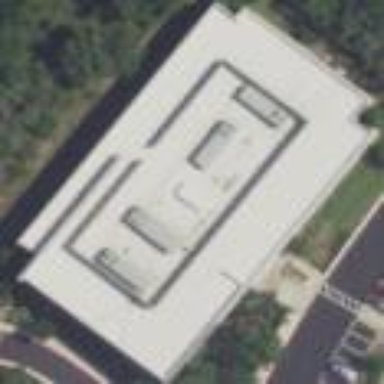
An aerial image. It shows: Office building.